Interaction volume radius: 5 \u00c5
Interaction volume height: 25 \u00c5
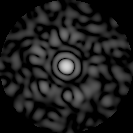
Disorder parameter: 0.8133